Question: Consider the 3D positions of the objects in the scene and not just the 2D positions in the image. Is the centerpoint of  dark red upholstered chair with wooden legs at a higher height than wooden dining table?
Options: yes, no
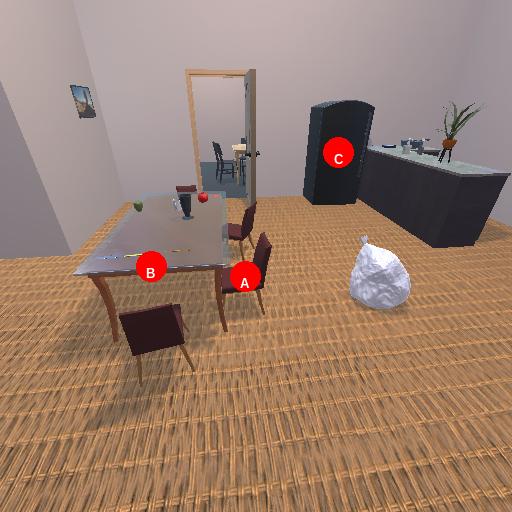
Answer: yes